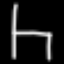
Label: chair